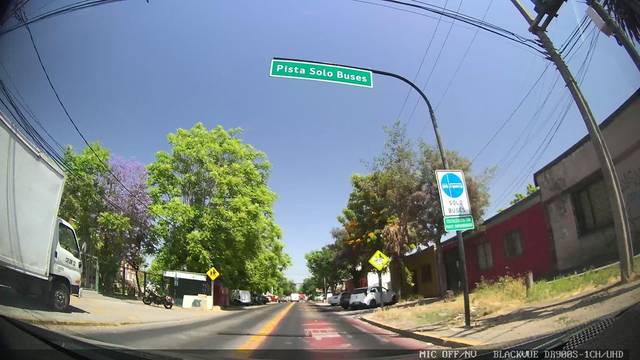
Region: Chile
Coordinates: -33.434, -70.693